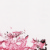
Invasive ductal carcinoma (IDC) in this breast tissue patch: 0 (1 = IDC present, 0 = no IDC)